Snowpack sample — Snodgrass Mountain, Crested Butte, Colorado (2/4/25, 12:06 PM MST)
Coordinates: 38.923, -106.968
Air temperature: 35 °F
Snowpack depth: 80 cm
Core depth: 60 cm
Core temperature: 32 °F
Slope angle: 14°, slope face: 78°
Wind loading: low
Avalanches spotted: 0
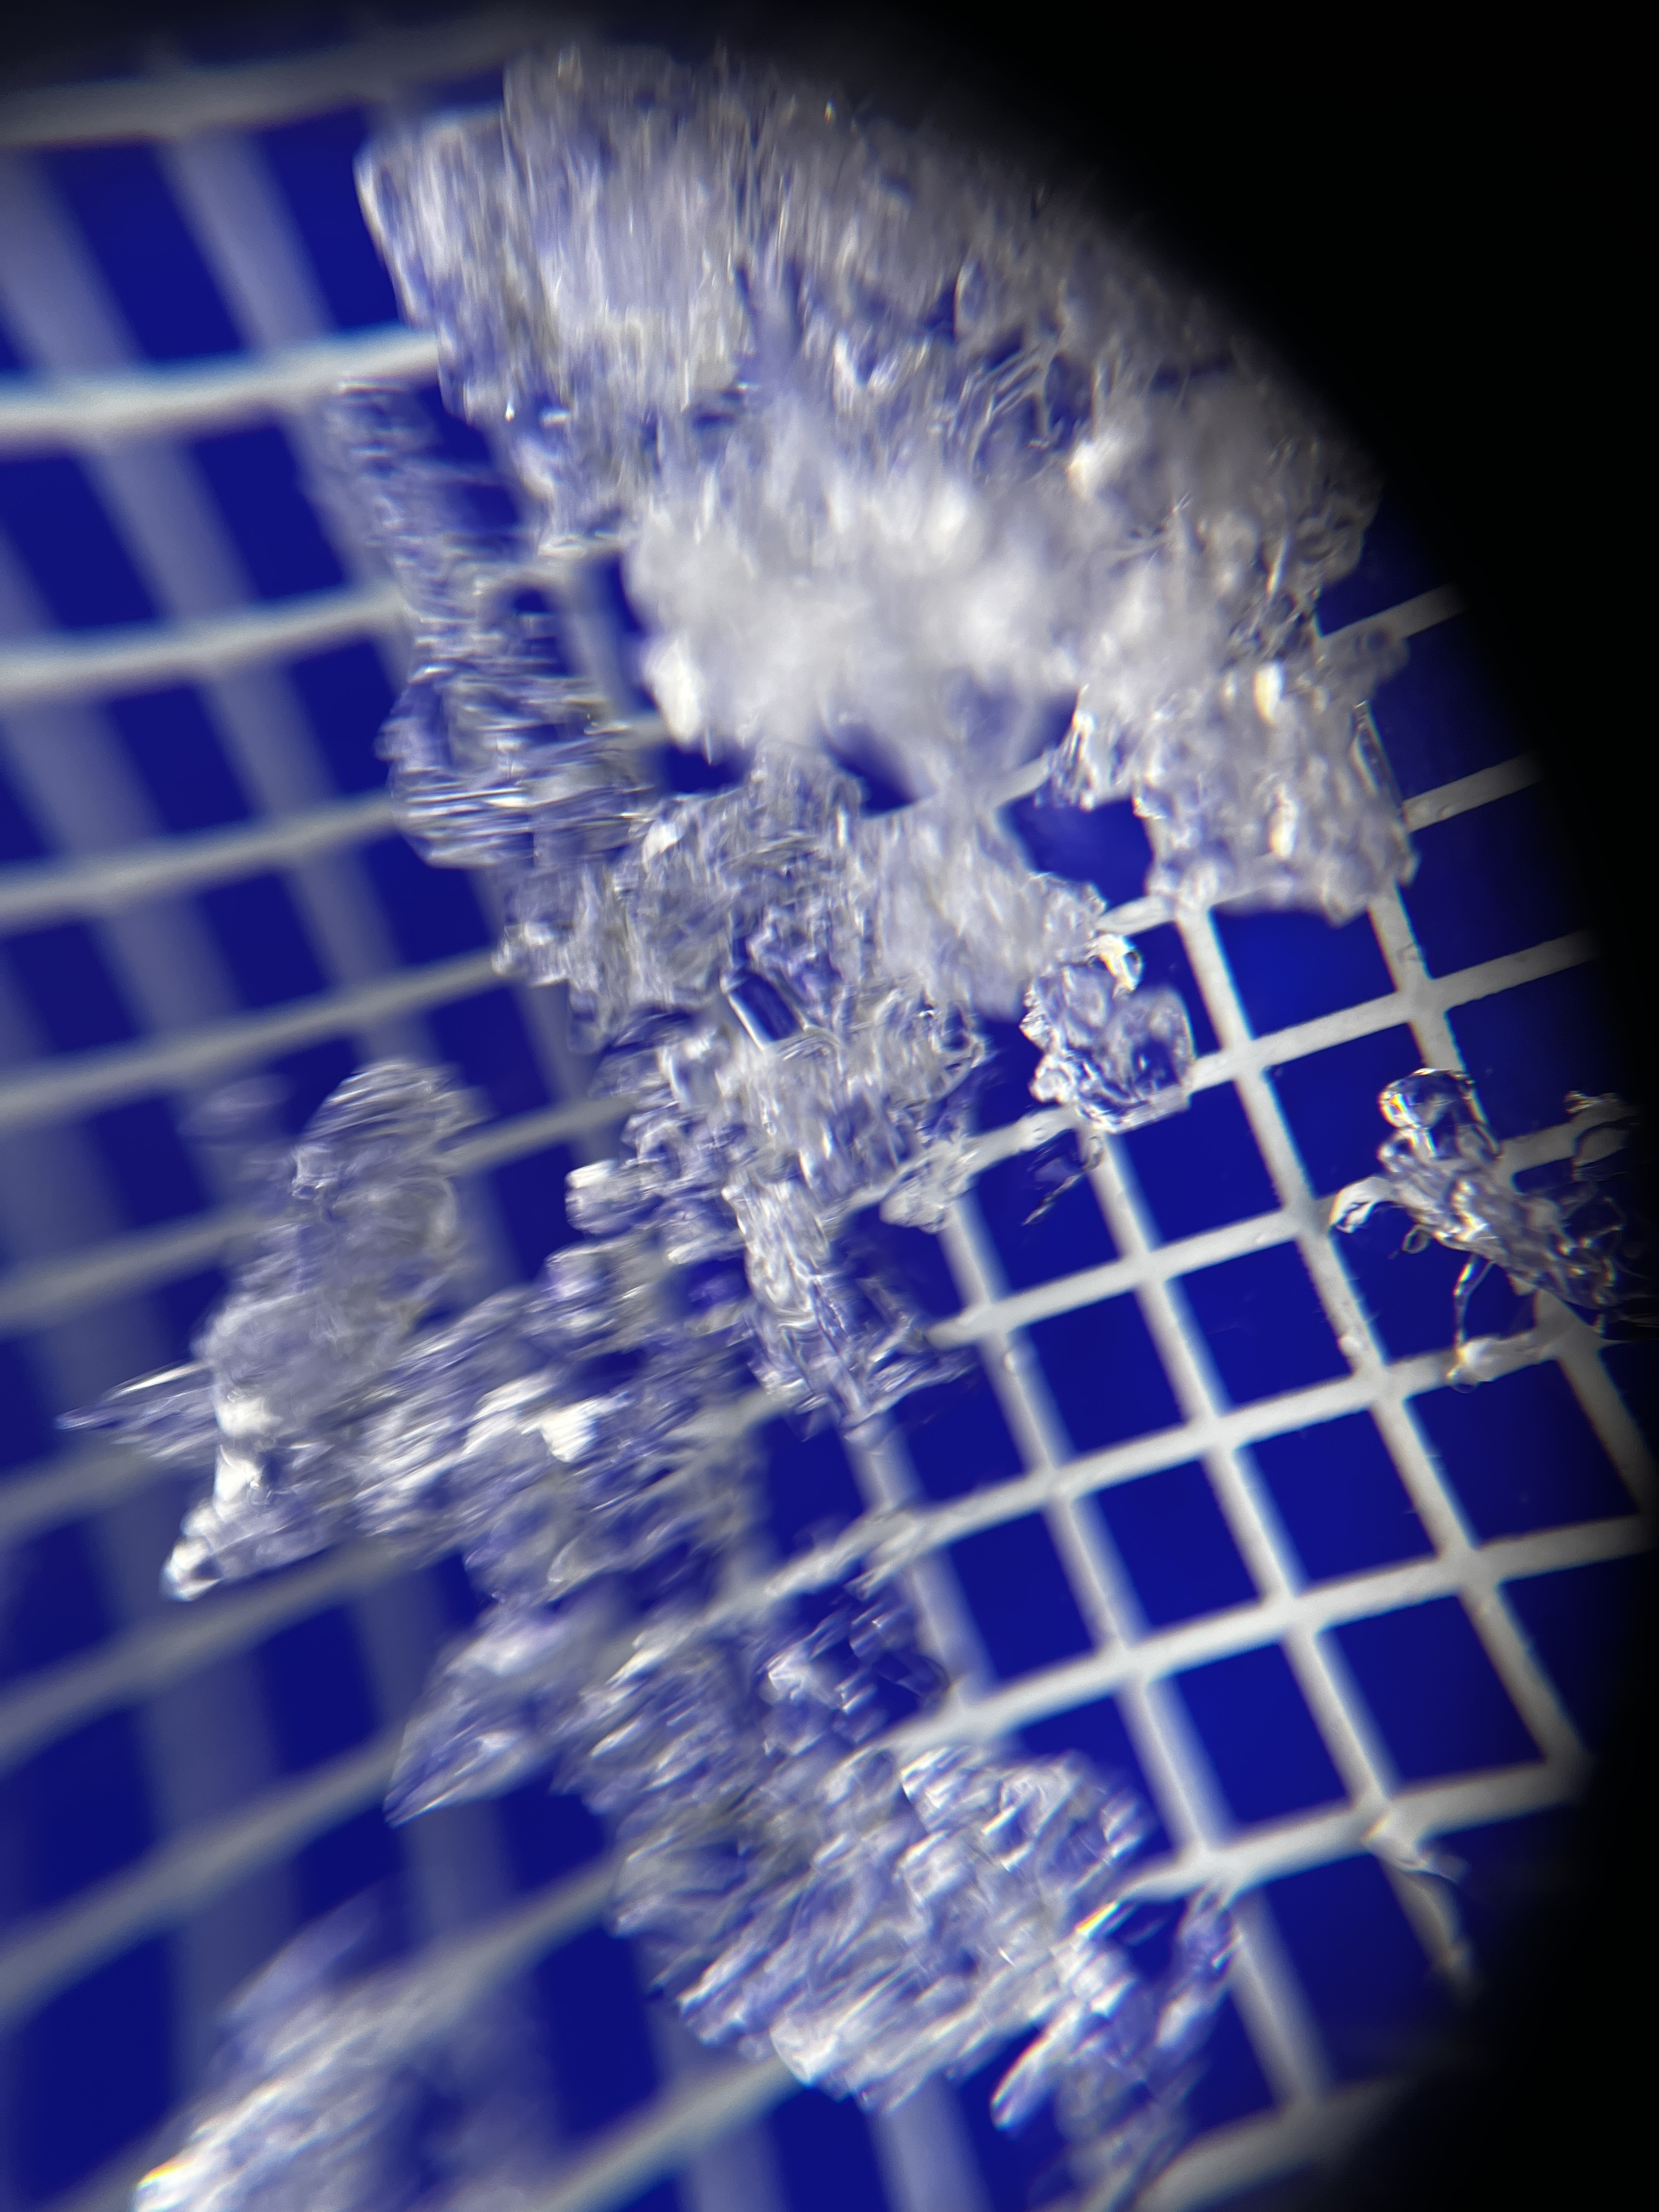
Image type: magnified_profile
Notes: No avalanches nearby, unusually warm weather for the last month reported by residents, Collected 25 yards from treeline